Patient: sex M, age 47
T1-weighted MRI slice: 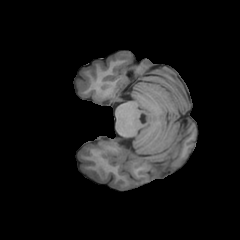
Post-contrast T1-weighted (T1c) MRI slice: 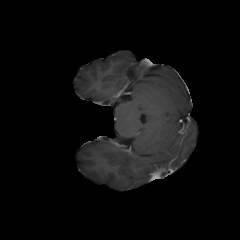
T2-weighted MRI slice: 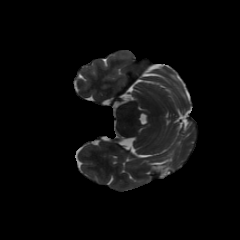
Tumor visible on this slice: no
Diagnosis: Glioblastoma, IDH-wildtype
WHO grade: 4